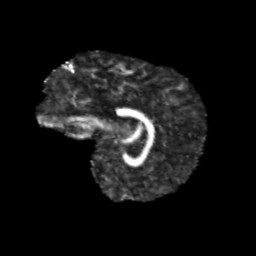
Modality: FA
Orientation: sagittal
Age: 11
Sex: female
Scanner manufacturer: siemens
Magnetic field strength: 3 T
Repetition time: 3.8 s
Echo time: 0.07 s